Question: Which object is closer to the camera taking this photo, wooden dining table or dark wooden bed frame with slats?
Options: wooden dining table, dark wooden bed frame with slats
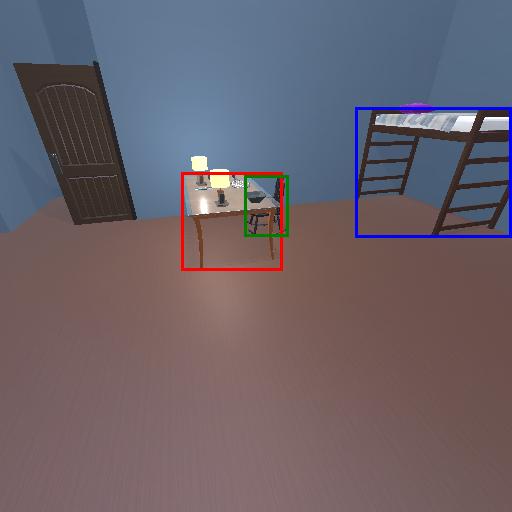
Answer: wooden dining table